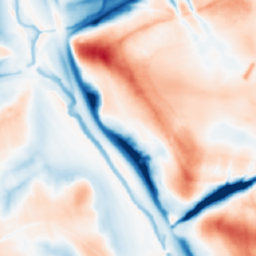
Category: multiscale
Decomposition family: dog_multiscale
Decomposition parameters: sigma_ratio: 2
n_scales: 4
base_sigma: 1
Upsampling method: nearest
Upsampling parameters: scale: 2
Upsampling scale: 2